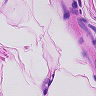
Metastatic tissue present: no